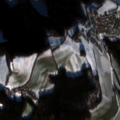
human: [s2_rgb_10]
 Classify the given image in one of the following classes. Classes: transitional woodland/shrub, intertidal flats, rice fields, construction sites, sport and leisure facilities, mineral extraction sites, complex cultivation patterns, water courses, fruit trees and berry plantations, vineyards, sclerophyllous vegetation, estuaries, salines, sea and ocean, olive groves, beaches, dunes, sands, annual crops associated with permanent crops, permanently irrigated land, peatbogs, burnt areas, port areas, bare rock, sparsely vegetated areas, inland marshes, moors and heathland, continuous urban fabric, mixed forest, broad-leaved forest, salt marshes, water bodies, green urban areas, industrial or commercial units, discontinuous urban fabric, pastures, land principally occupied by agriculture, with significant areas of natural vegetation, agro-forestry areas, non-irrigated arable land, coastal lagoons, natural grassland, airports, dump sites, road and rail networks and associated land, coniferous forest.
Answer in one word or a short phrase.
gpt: non-irrigated arable land, pastures, mixed forest